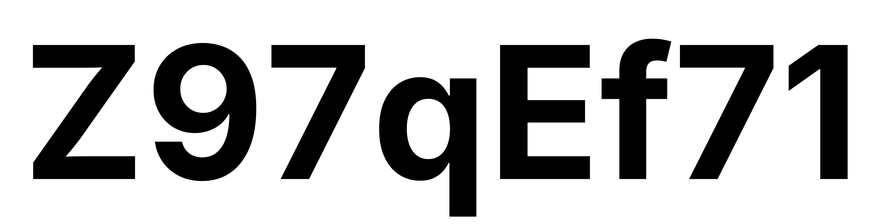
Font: Inter_Bold